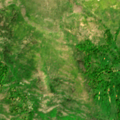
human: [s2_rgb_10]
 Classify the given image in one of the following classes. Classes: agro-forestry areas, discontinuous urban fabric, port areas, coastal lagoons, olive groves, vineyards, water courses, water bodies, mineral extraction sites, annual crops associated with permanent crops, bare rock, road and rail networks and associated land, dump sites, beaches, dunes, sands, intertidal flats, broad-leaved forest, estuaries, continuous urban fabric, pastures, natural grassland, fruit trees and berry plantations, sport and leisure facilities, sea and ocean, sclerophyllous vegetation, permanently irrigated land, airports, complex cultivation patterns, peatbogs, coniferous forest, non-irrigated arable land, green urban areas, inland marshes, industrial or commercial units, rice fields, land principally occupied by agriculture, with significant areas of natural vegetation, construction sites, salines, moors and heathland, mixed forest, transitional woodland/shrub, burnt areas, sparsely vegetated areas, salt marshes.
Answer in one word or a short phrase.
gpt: broad-leaved forest, natural grassland, transitional woodland/shrub